Field crop: tomato
Growth stage: 2
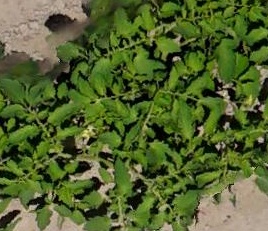
Species: tomato